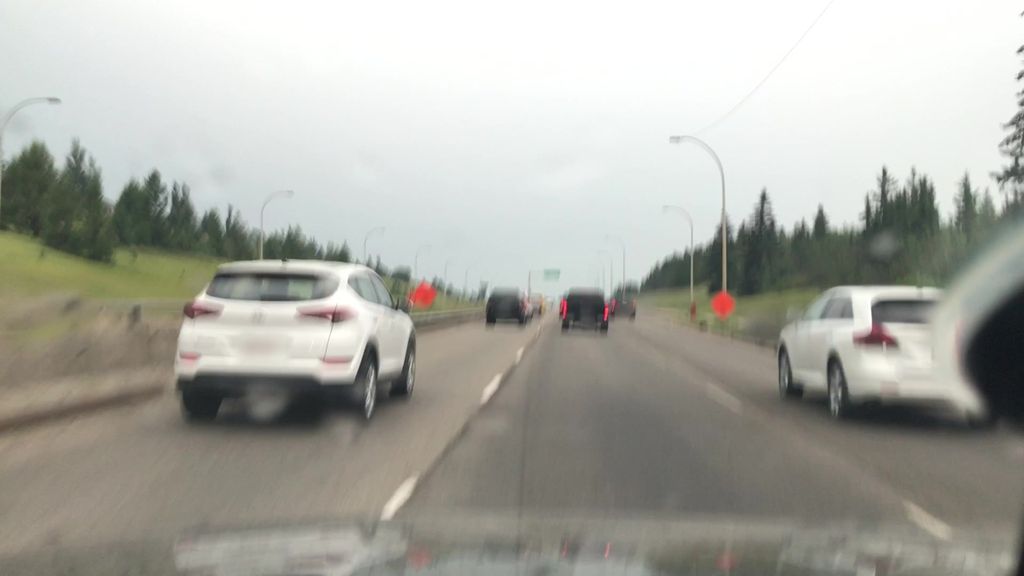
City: edmonton